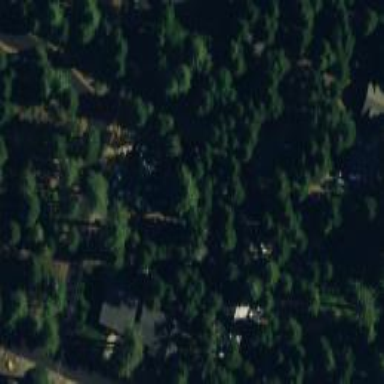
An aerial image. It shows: Evergreen needle-leaved woodland.